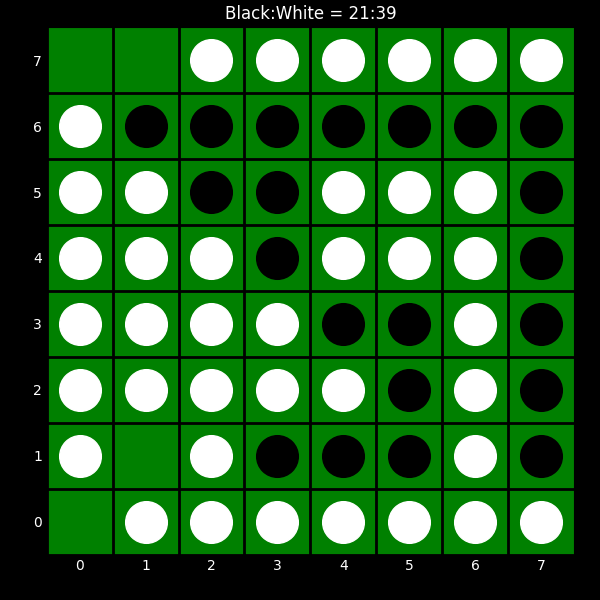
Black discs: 21
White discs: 39